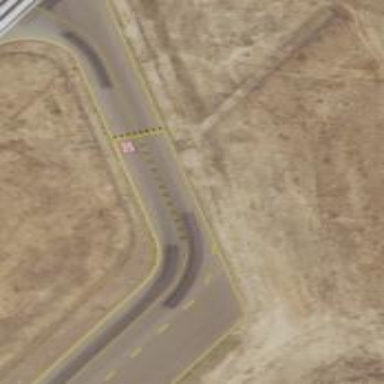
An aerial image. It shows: Solid stop line on the road.